Aerial crown-view tile of a tropical tree (Barro Colorado Island, Panama), acquired 20250414:
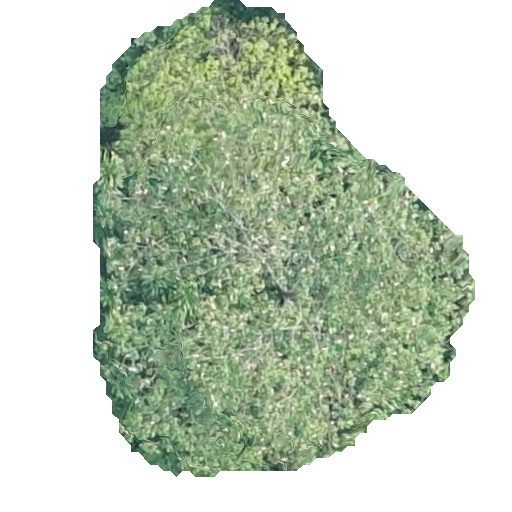
Species: Ochroma pyramidale
GBIF accepted scientific name: Ochroma pyramidale
Crown area: 191.386 m²